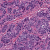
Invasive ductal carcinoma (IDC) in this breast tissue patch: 1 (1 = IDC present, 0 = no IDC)